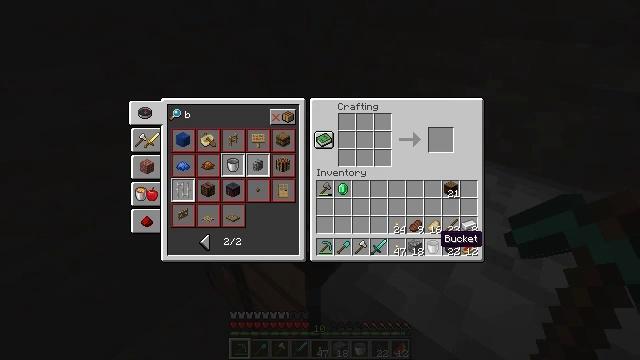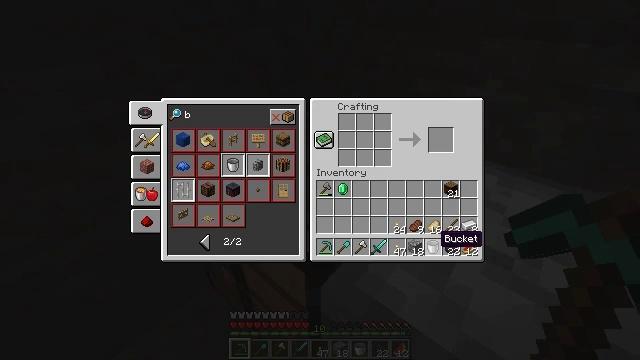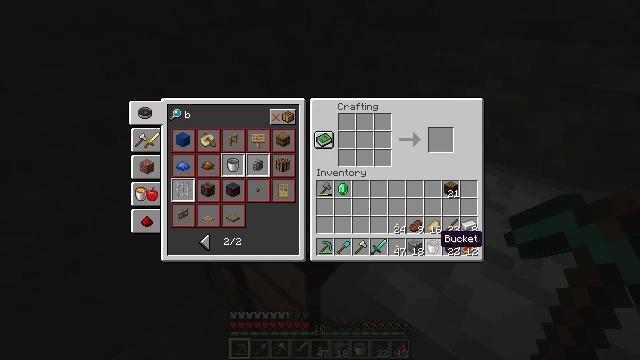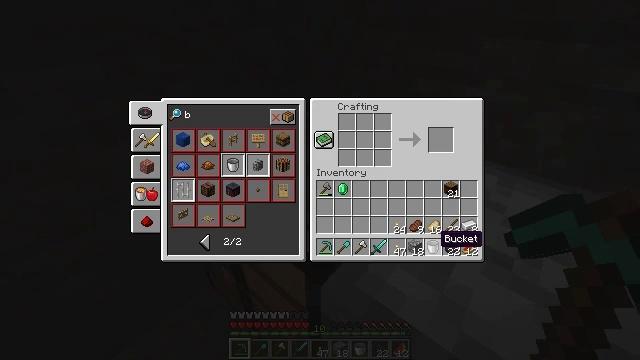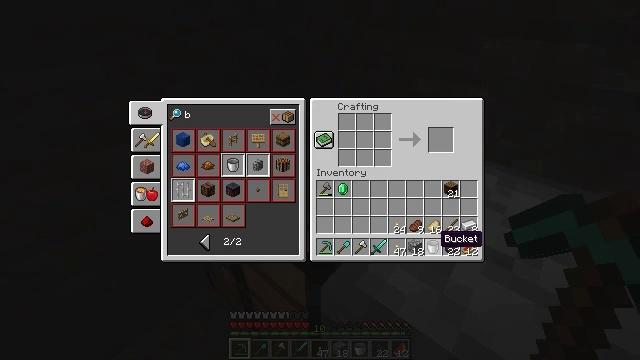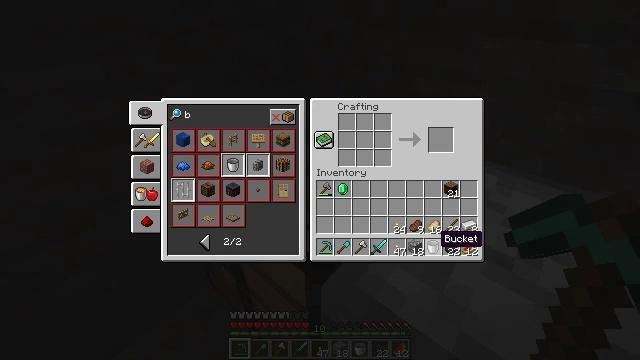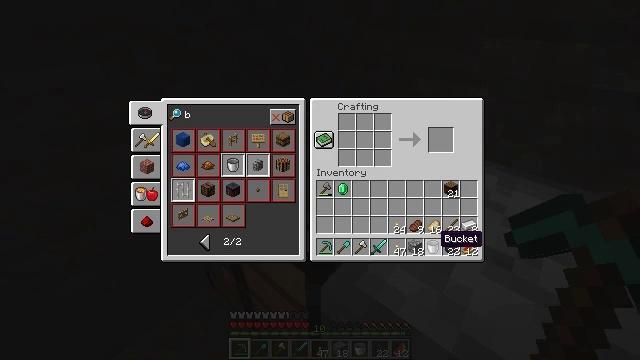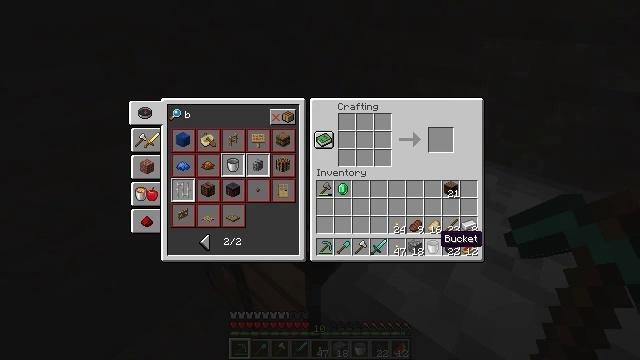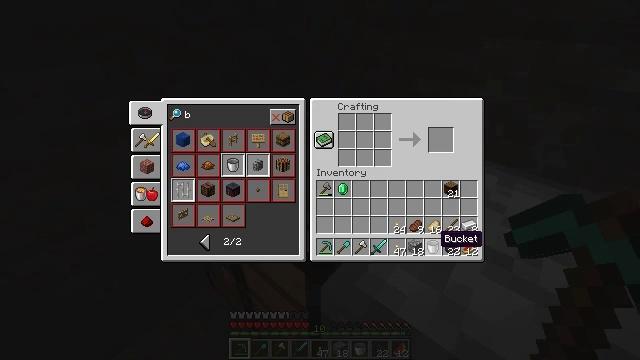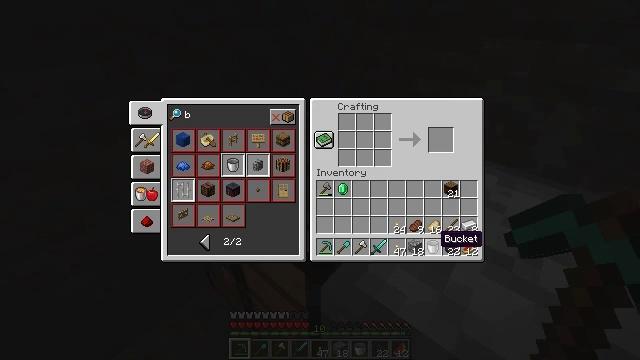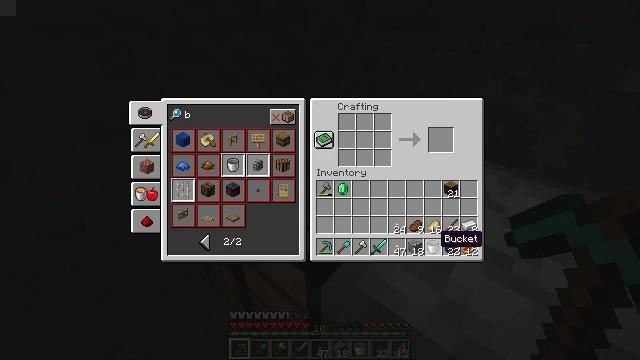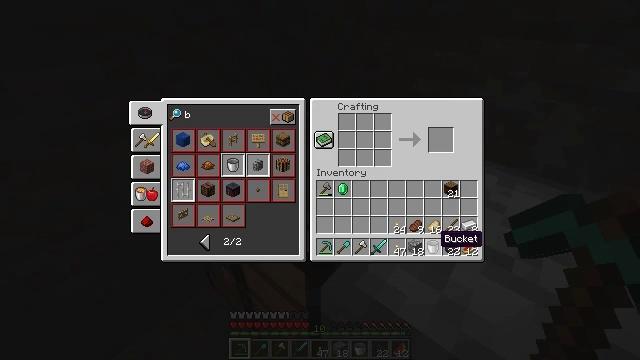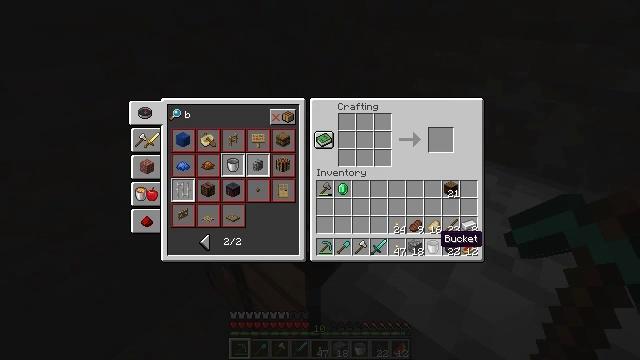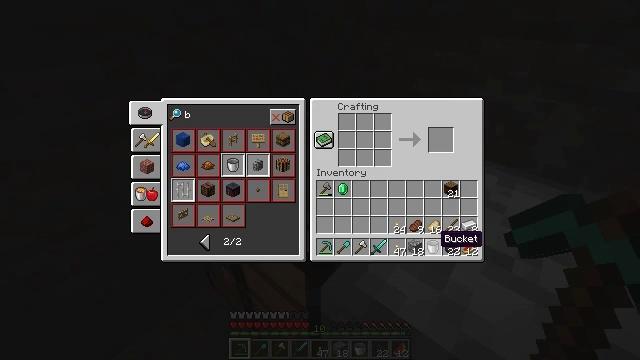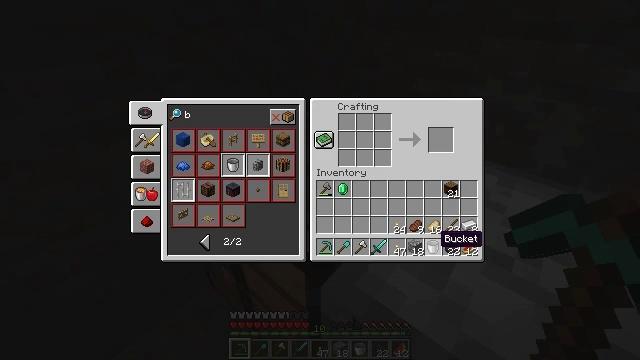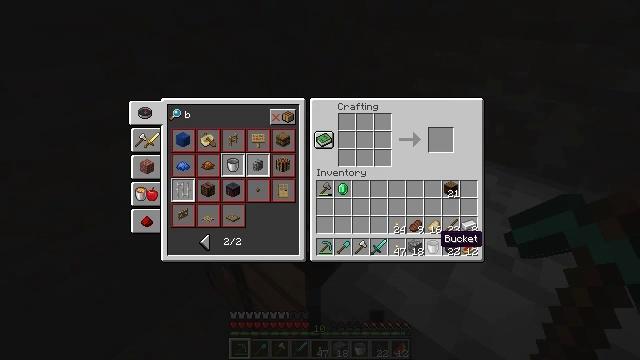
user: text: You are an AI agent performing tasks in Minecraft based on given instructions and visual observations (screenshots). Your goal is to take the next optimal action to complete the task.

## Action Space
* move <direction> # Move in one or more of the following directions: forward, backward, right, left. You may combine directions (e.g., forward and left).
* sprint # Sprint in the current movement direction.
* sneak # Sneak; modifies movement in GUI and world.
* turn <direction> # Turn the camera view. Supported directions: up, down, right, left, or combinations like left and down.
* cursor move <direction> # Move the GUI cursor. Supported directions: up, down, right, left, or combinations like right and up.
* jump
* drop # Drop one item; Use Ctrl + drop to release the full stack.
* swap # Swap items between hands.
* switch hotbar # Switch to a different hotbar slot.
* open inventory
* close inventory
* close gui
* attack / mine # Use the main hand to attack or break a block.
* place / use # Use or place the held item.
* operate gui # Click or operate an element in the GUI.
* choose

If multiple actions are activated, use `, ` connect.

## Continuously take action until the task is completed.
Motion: motion action
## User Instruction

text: Remove an emerald from the inventory.
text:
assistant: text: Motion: no_op
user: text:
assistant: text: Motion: no_op
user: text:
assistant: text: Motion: no_op
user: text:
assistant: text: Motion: no_op
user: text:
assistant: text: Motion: no_op
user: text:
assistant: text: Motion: no_op
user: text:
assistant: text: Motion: no_op
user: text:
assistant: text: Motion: no_op
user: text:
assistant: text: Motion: no_op
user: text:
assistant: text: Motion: no_op
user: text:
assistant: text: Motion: no_op
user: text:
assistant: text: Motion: no_op
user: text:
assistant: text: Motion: no_op
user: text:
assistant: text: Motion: no_op
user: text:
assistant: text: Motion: no_op
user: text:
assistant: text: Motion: no_op
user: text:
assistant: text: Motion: no_op
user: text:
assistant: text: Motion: no_op
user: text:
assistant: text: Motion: no_op
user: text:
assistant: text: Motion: no_op
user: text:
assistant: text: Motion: no_op
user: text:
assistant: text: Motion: no_op
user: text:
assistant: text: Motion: no_op
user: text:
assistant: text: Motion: no_op
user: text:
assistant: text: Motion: no_op
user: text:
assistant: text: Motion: no_op
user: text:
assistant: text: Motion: no_op
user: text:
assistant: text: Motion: no_op
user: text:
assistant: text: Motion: no_op
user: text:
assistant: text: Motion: no_op